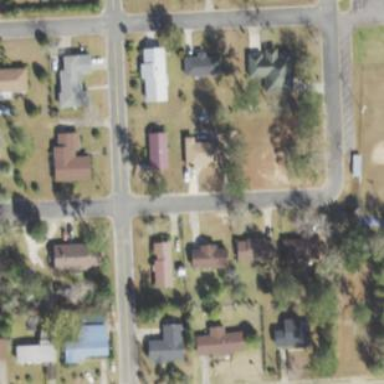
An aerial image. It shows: Single-family residential area.